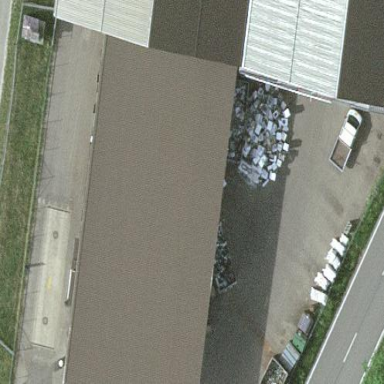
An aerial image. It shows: Warehouse building.